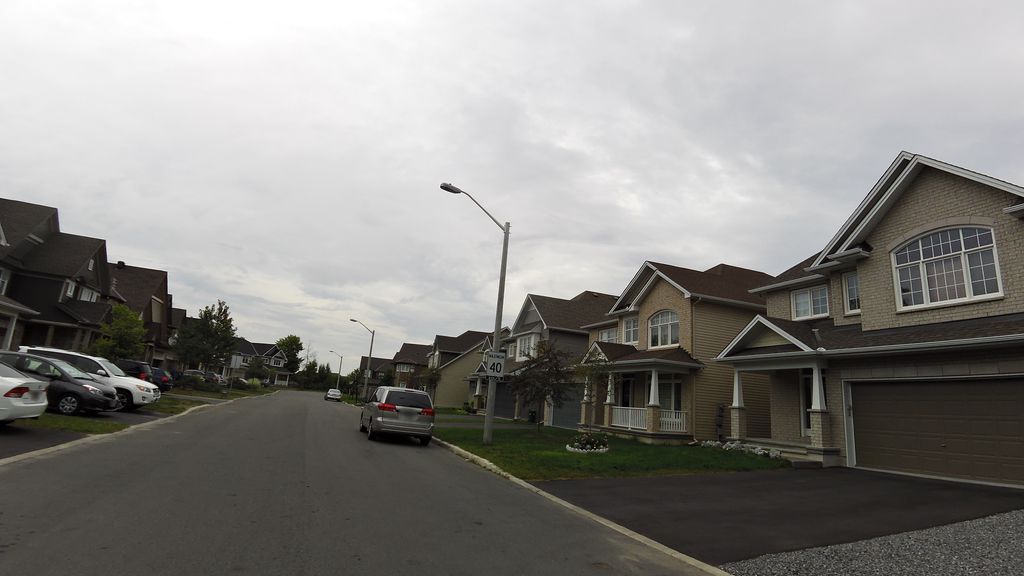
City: ottawa-gatineau